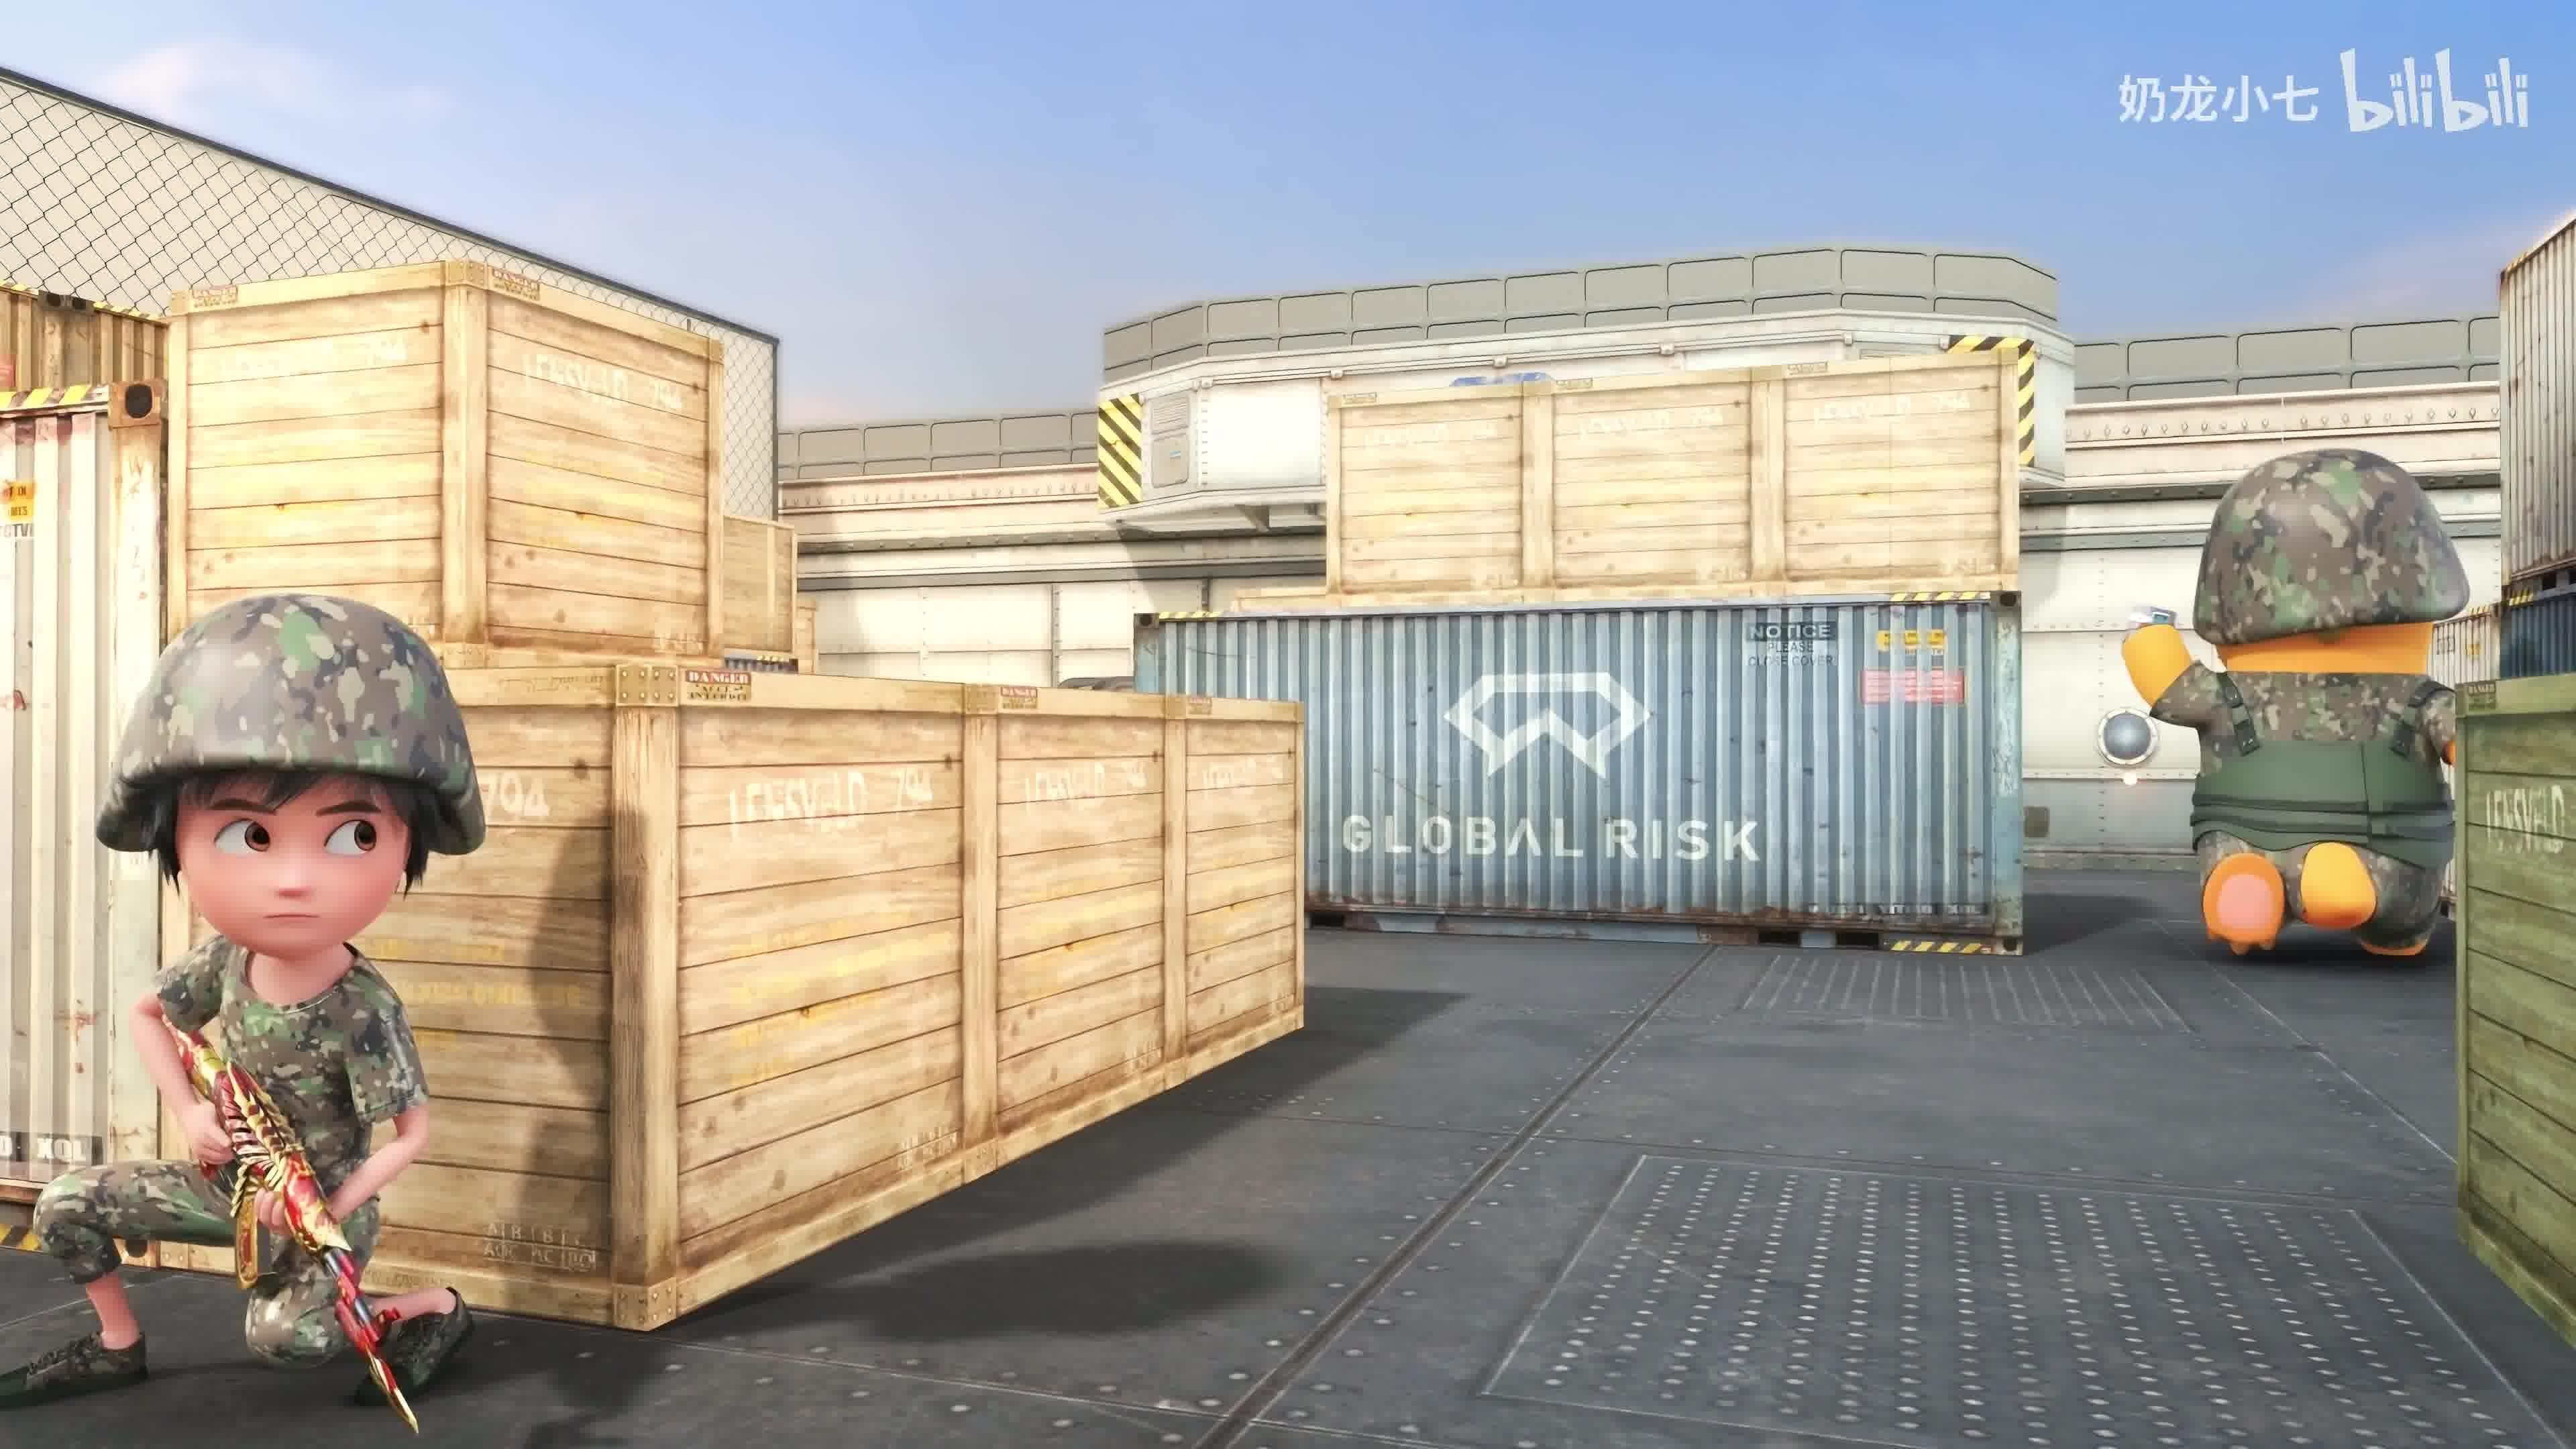
Label: nailong